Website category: book
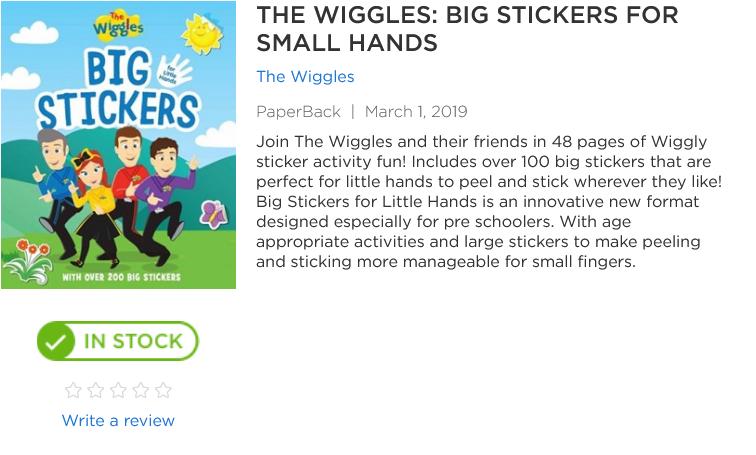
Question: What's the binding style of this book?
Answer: PaperBack

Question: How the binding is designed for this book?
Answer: PaperBack

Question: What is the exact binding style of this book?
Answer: PaperBack

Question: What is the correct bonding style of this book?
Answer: PaperBack

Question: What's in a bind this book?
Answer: PaperBack

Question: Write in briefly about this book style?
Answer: PaperBack

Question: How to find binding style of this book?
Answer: PaperBack

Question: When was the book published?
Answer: March 1, 2019

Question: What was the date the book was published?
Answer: March 1, 2019

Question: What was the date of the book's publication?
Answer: March 1, 2019

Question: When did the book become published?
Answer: March 1, 2019

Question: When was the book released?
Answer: March 1, 2019

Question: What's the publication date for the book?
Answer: March 1, 2019